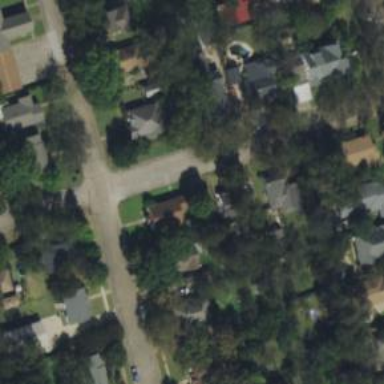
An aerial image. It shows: Alleyway designated as service road.